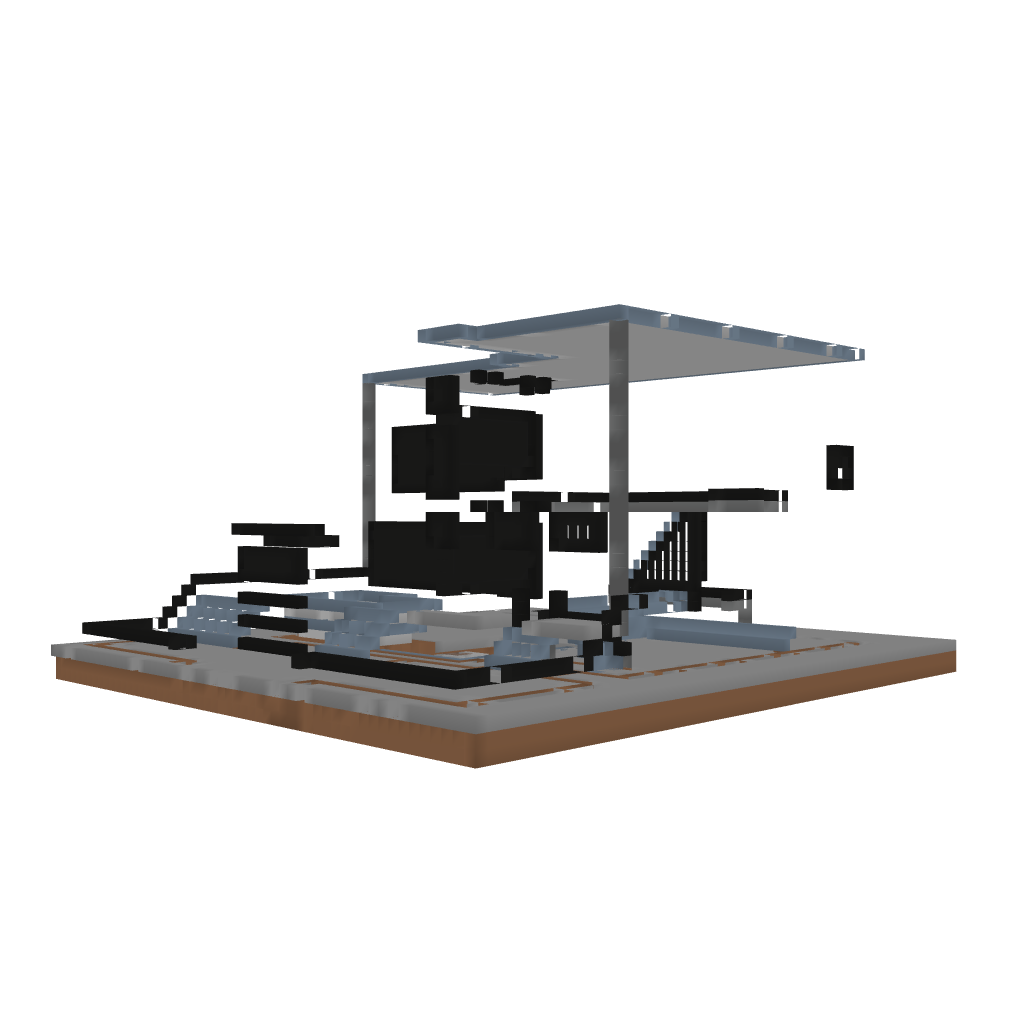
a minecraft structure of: Modern Loft